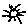
Label: sun